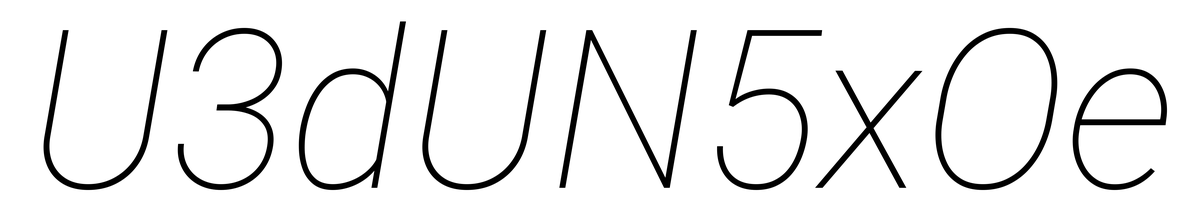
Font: Roboto-Italic_Thin_Italic